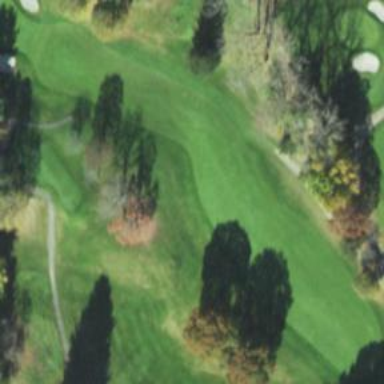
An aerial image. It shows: Grassy area designated as golf fairway.